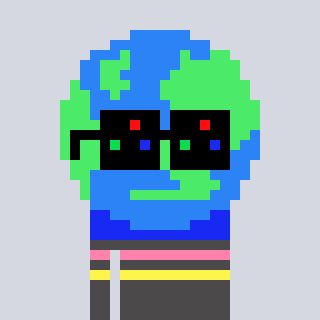
a pixel art character with square black sunglasses, a earth-shaped head and a grayscale-colored body on a cool background